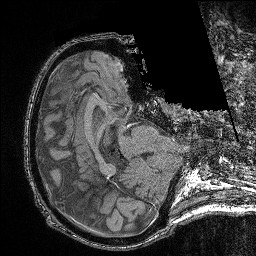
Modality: FLASH
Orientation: axial
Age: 25
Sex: male